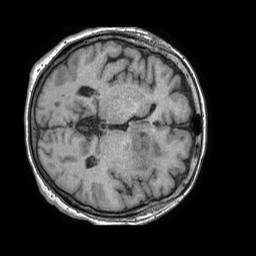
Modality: T1w
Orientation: axial
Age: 79
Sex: female
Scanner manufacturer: philips
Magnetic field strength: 1.5 T
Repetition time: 0.007765 s
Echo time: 0.003573 s